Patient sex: M
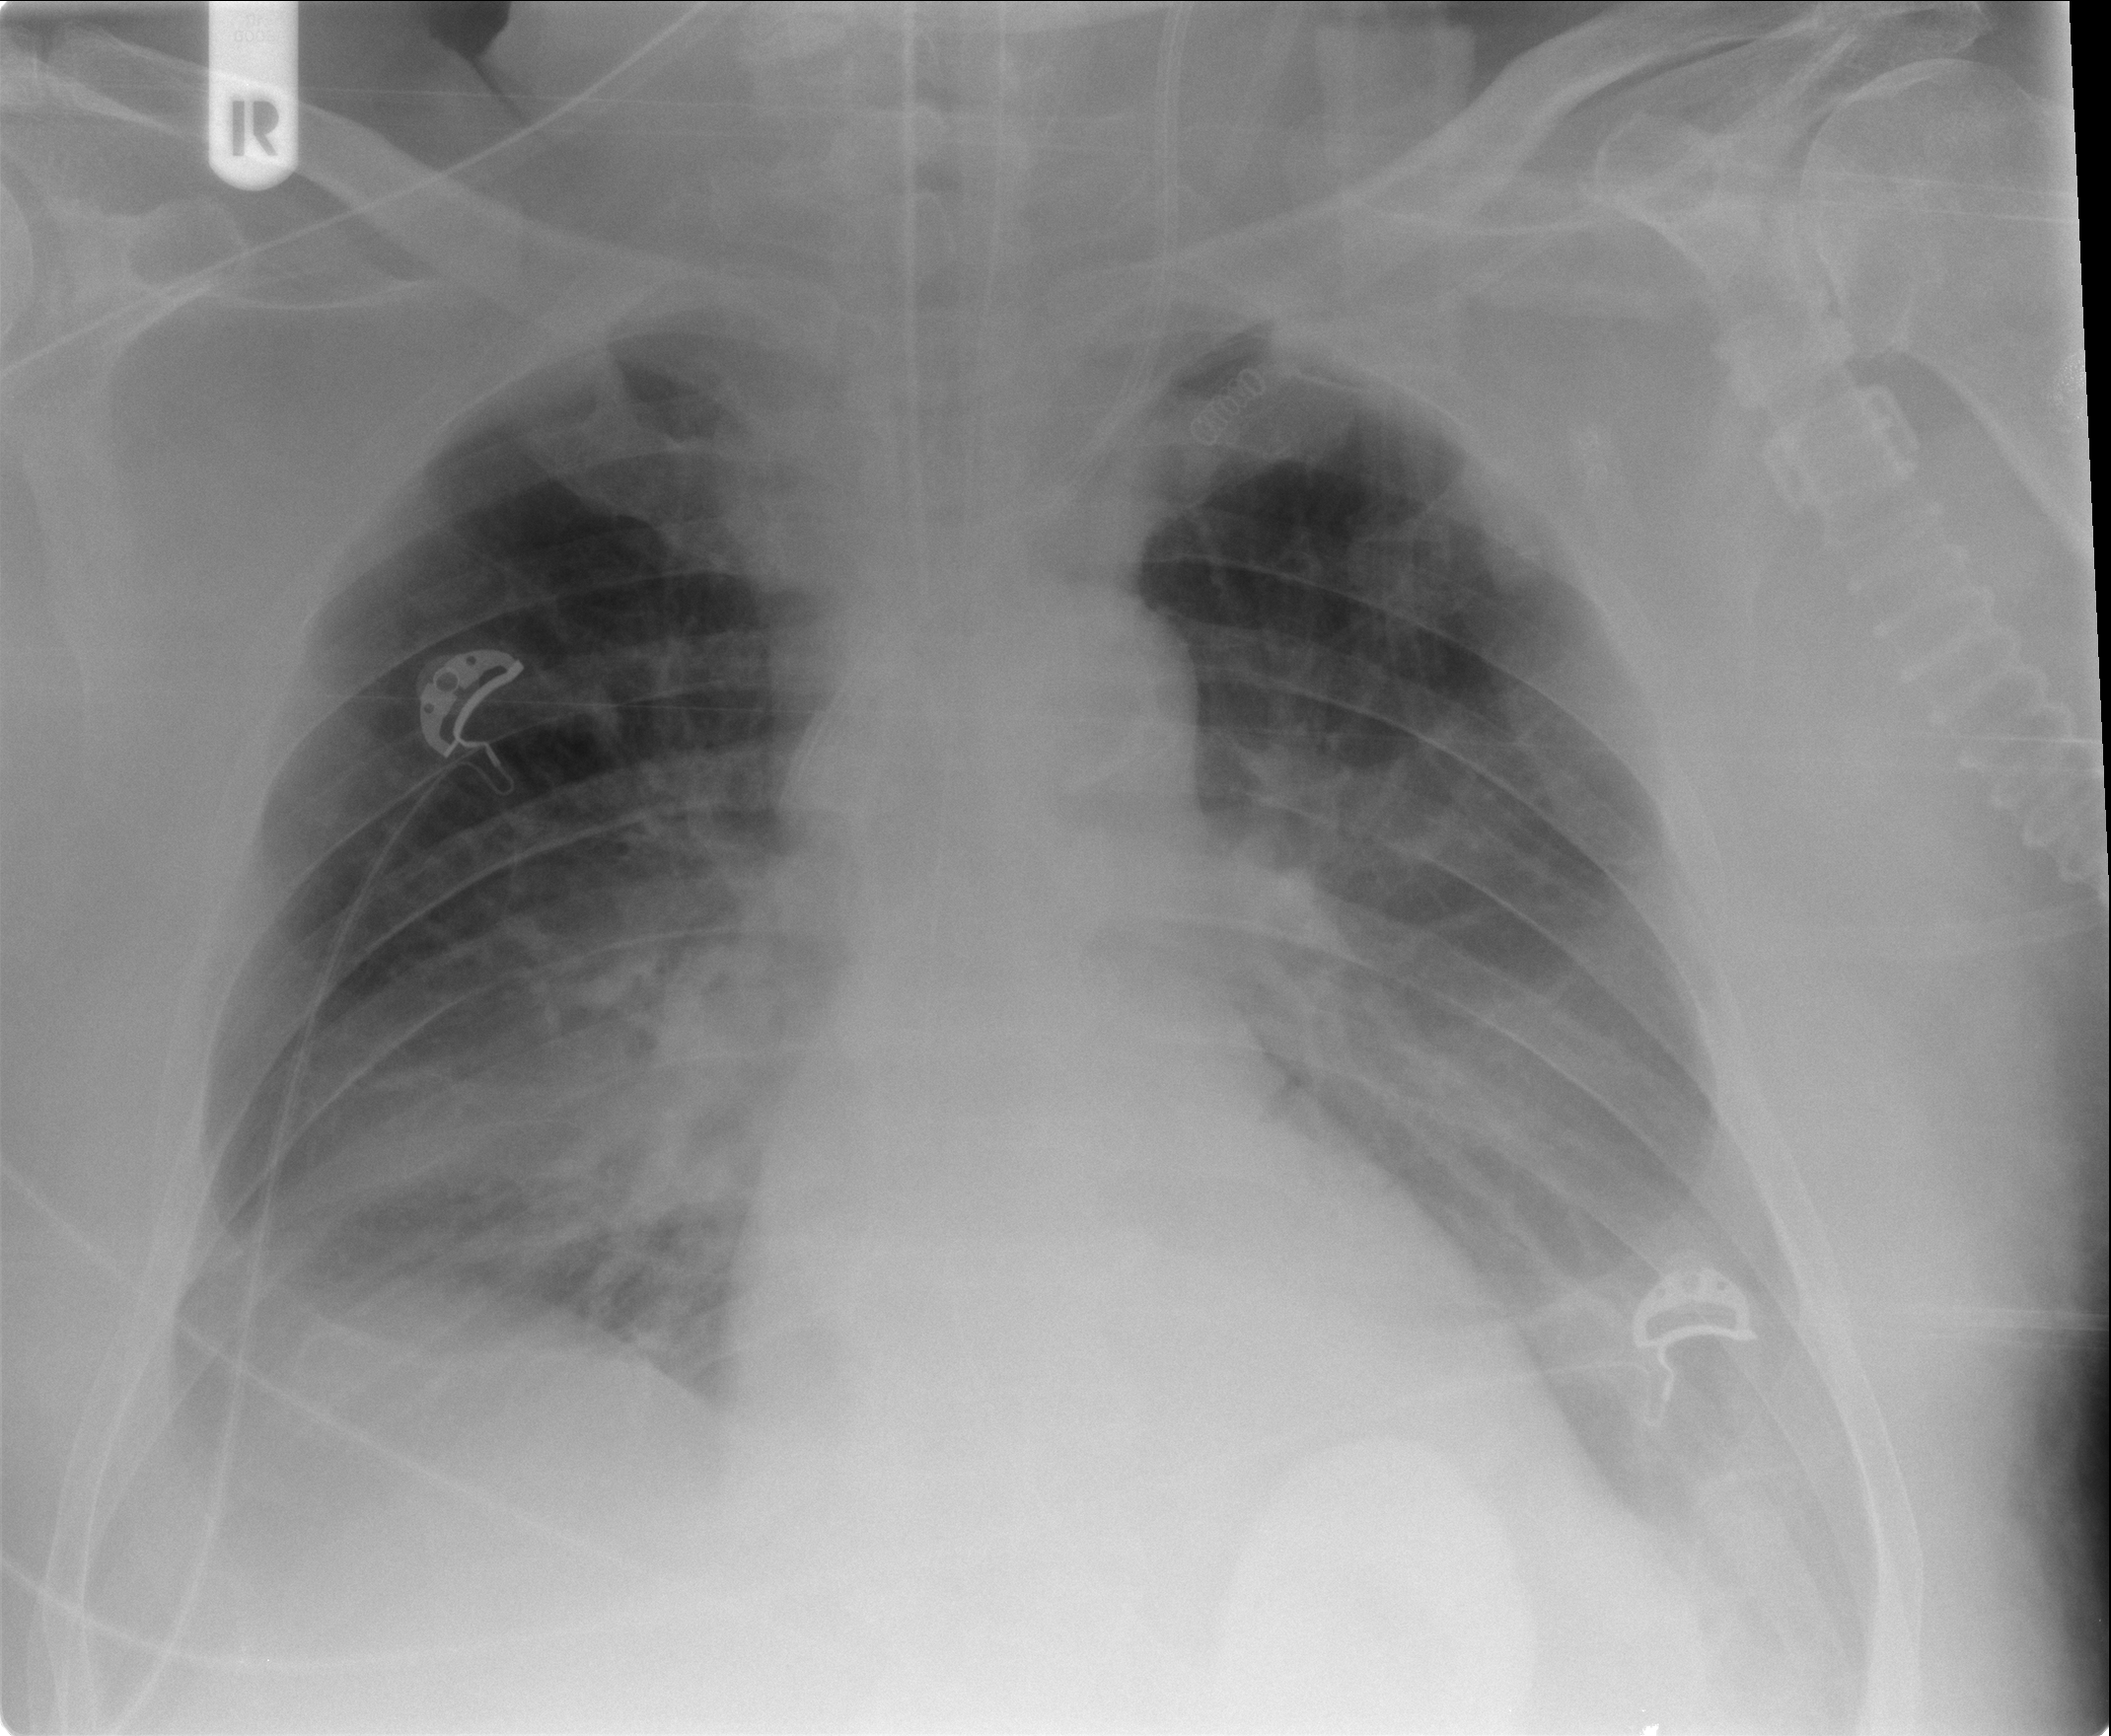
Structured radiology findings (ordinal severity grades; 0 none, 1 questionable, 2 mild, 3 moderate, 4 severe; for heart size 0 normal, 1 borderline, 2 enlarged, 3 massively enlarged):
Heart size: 2
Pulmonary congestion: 2
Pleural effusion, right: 2
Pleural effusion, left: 2
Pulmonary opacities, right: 0
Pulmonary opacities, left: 0
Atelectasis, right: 3
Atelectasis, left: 2